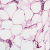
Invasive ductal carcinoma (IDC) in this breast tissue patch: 0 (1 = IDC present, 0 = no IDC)